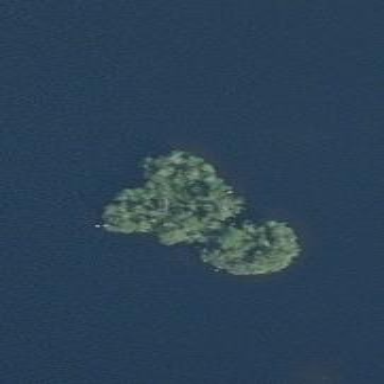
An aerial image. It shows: Islet.